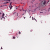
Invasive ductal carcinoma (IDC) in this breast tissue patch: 1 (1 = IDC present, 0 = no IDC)